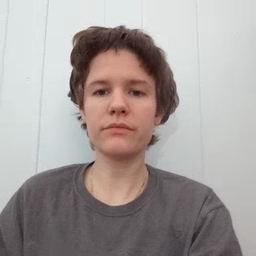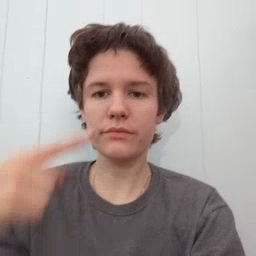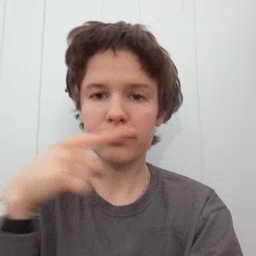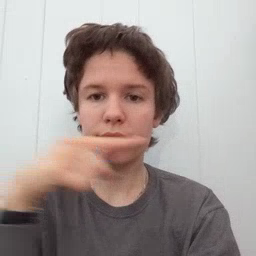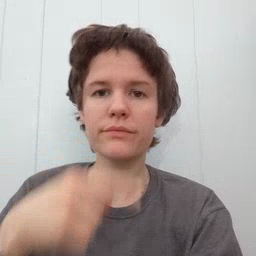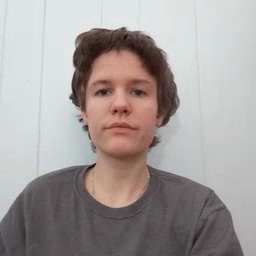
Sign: toothbrush